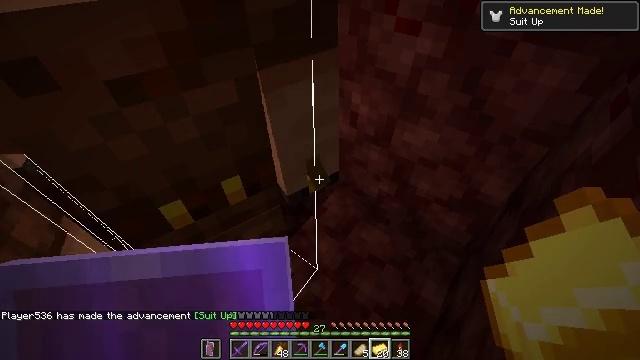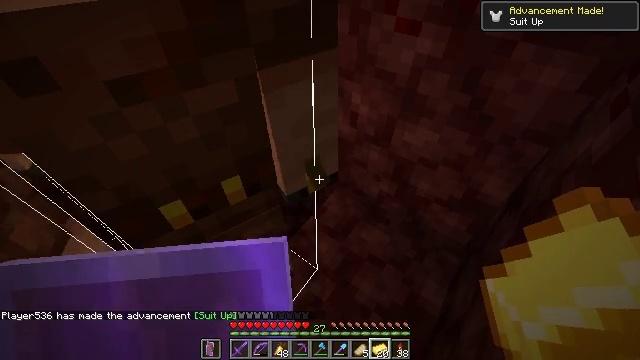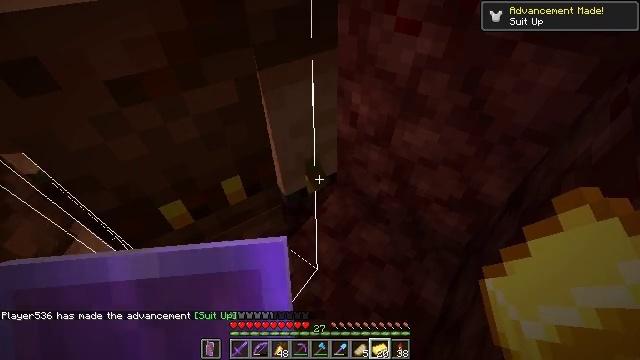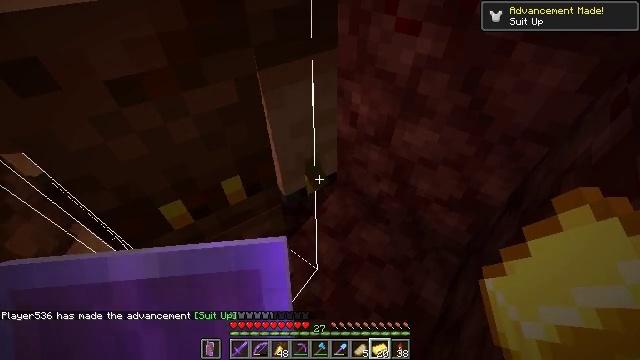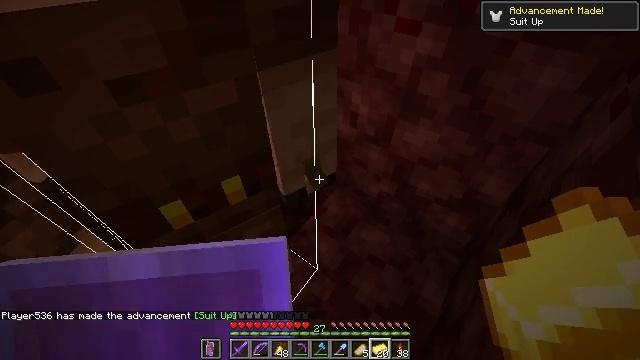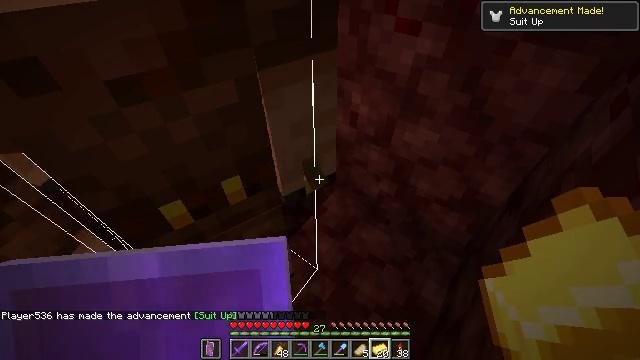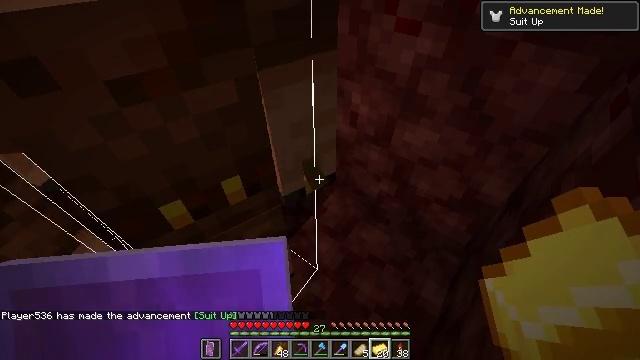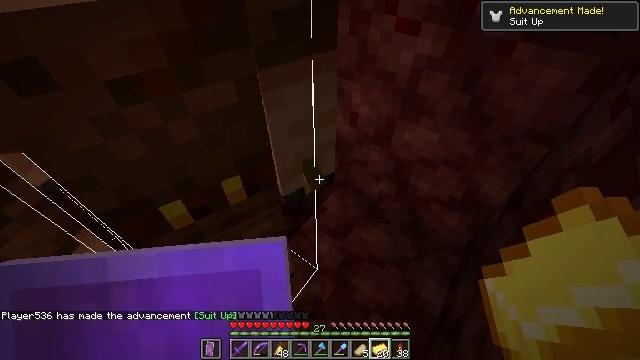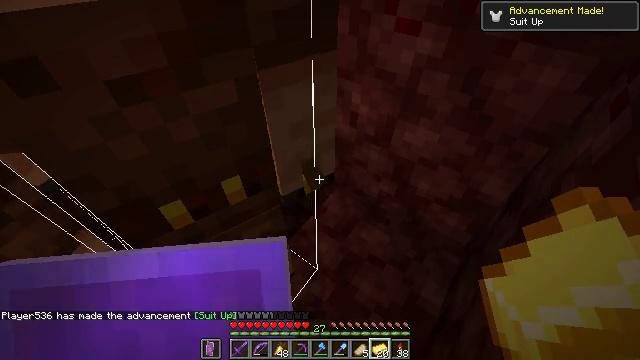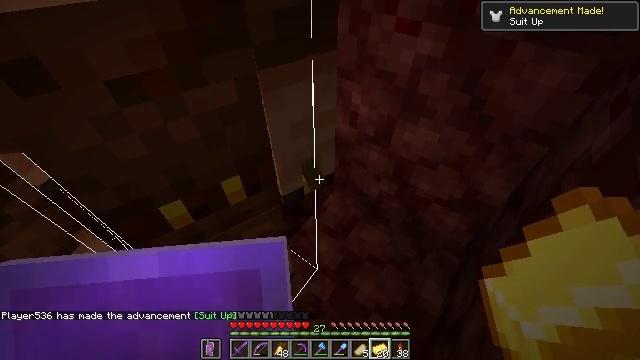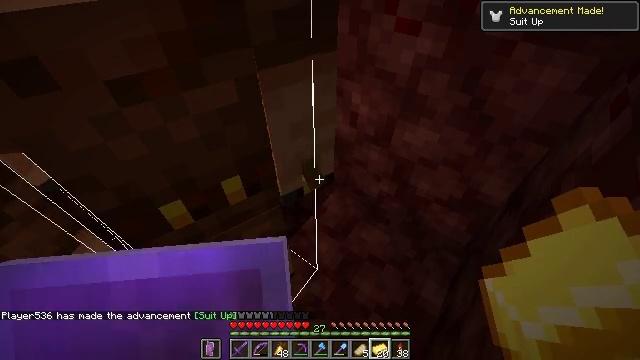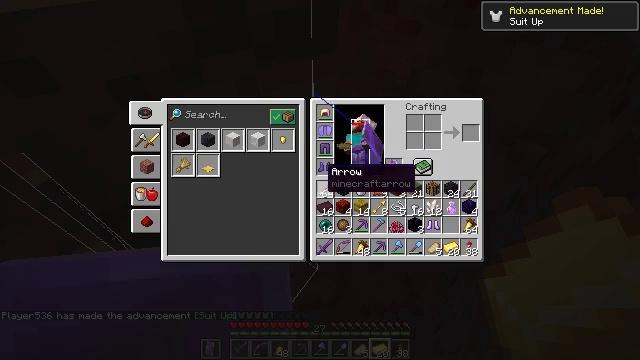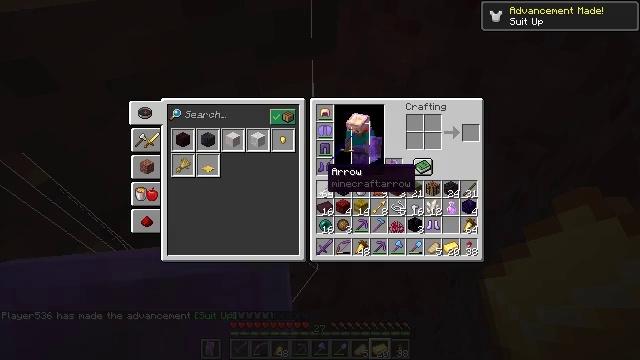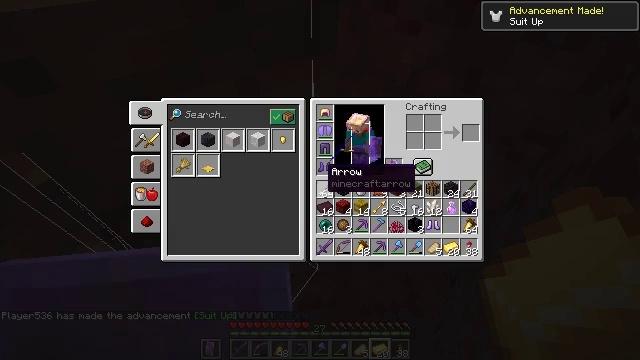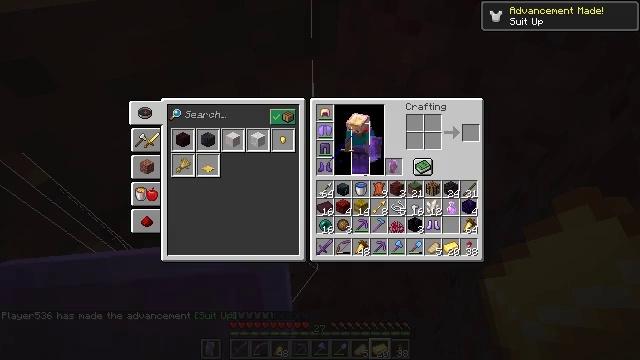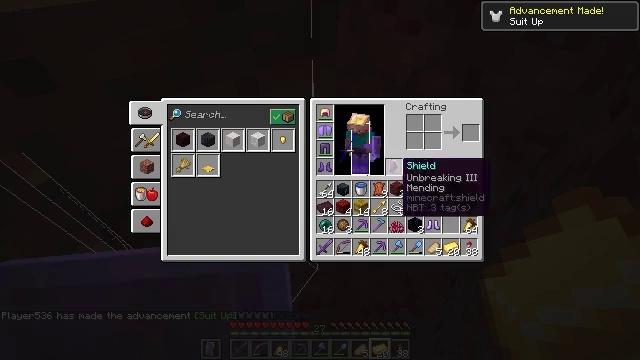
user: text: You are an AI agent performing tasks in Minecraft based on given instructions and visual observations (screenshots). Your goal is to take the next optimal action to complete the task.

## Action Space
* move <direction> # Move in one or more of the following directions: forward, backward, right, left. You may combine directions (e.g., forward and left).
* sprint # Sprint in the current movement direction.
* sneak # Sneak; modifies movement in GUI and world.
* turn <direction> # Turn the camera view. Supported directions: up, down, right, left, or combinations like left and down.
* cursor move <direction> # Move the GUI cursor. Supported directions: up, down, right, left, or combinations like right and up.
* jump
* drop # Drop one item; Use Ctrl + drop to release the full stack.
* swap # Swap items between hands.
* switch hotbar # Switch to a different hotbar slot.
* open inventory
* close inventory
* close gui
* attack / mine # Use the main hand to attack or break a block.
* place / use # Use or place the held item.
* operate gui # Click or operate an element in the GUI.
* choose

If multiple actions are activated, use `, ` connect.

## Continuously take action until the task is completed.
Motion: motion action
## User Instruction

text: Remove a gold ingot from the inventory.
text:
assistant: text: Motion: no_op
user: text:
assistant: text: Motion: no_op
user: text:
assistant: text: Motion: no_op
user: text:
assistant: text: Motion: no_op
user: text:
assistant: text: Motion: no_op
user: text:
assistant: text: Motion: no_op
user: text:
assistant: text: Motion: no_op
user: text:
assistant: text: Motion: no_op
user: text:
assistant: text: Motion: no_op
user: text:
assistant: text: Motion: no_op
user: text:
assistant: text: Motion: open inventory
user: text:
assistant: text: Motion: open inventory
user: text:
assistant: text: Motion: open inventory
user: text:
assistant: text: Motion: cursor move right, open inventory
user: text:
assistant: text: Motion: cursor move right
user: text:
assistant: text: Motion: cursor move right
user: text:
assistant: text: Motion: no_op
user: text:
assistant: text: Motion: no_op
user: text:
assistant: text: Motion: no_op
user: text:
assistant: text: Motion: no_op
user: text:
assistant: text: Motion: no_op
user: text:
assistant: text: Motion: cursor move down
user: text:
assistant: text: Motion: cursor move down
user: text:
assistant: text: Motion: cursor move right and down
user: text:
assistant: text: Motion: no_op
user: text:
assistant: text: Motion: no_op
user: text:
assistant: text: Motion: no_op
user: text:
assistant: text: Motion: cursor move down
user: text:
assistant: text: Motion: no_op
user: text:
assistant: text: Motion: no_op